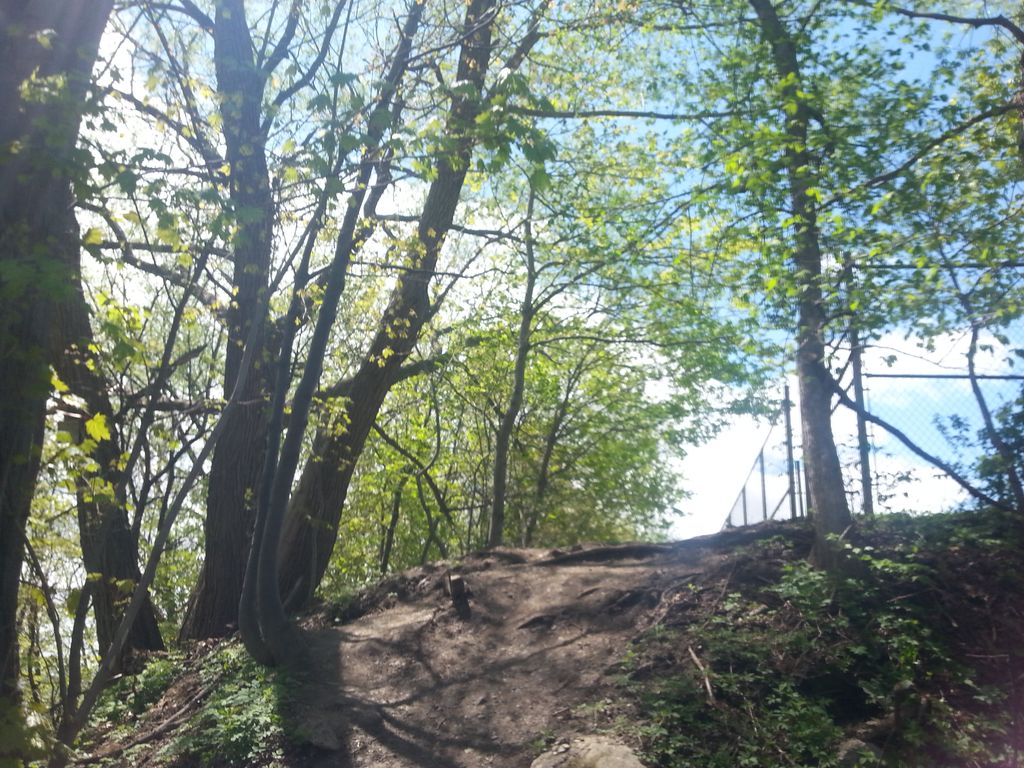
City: quebec_city